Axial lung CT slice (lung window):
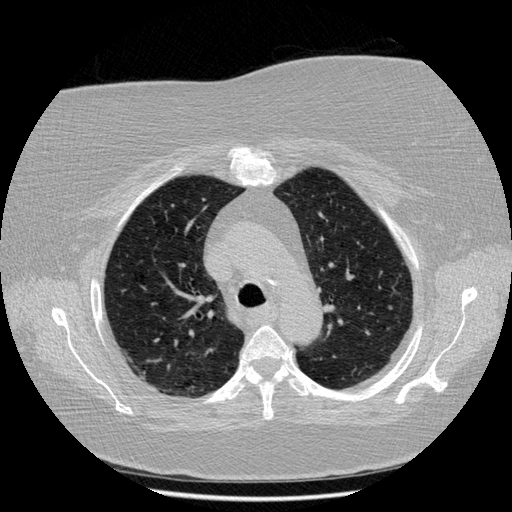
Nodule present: no